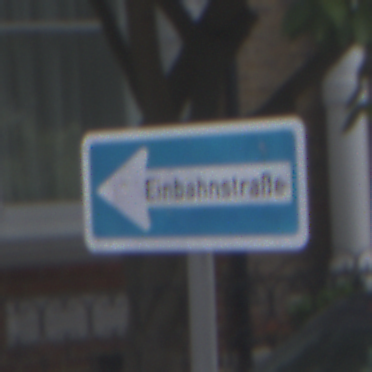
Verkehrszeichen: EinbahnstrasseLinksweisend
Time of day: MorningAfternoon
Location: Outdoor (Urban)
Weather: Overcast
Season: NotSpecified
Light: Natural